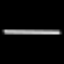
Label: line